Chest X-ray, PA view. Patient: 64 years old, sex M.
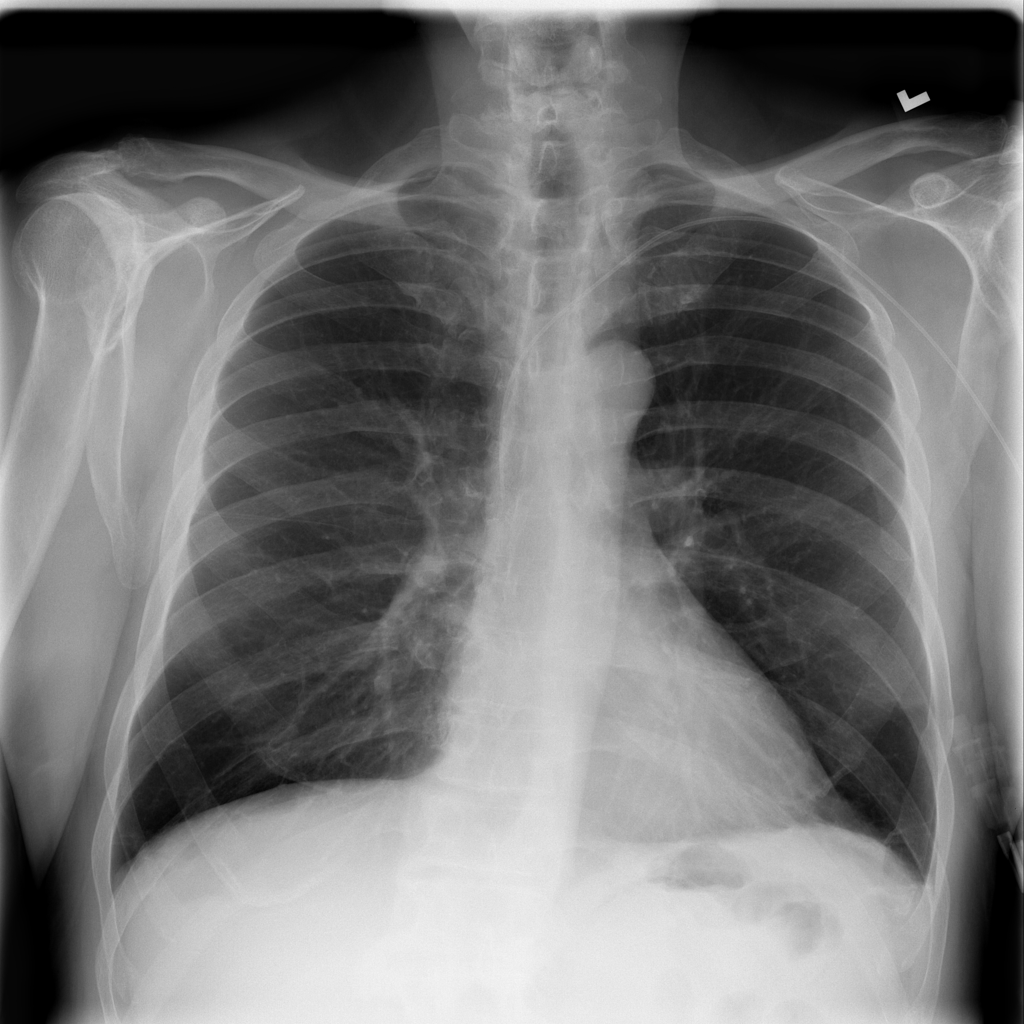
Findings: No Finding